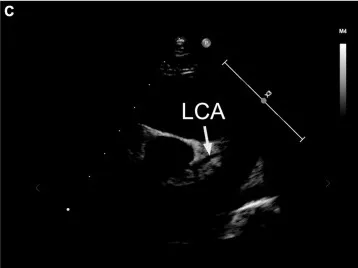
The echocardiographic presentation. (C) The origin and course of the left coronary artery seemed to be normal, with a related narrowed lumen diameter.
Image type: radiology (ultrasound)